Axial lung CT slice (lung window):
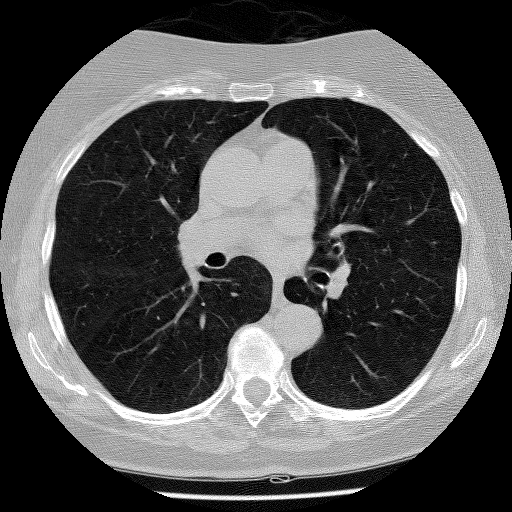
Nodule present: no